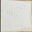
Piece: xx